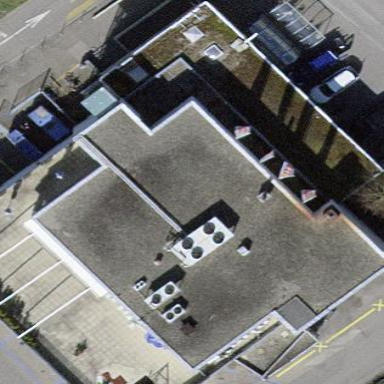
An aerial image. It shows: Retail building.